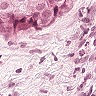
Metastatic tissue present: yes